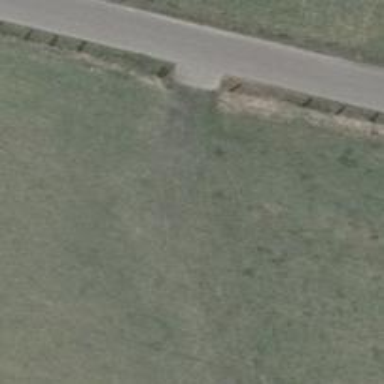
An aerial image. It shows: Grass track with grade4 quality surface.